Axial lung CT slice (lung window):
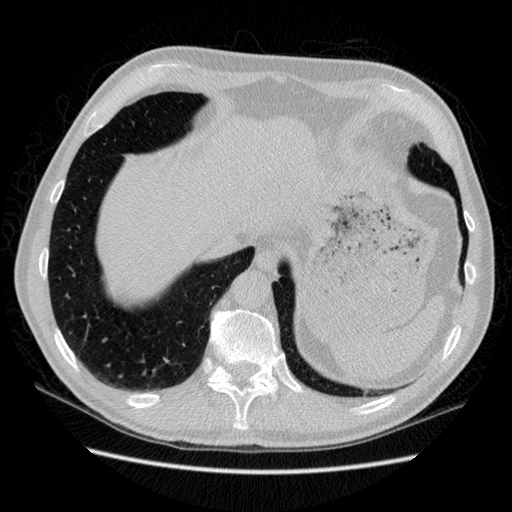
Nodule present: no